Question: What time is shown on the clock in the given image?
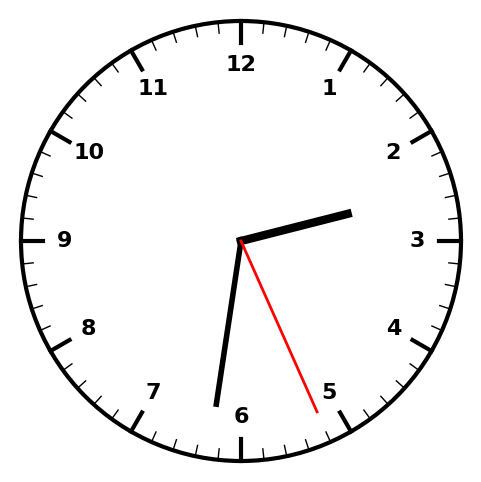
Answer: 02:31:26